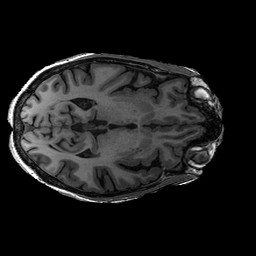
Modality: T1w
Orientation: axial
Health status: ill
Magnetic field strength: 3 T